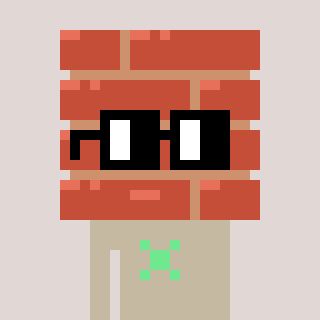
a pixel art character with square black glasses, a wall-shaped head and a bege-colored body on a warm background